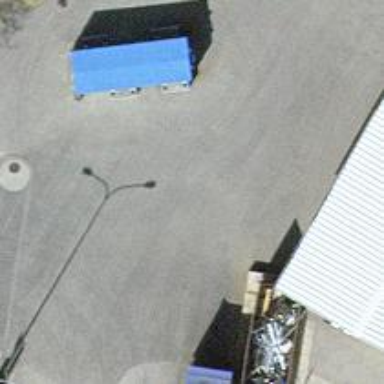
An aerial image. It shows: Recycling centre providing amenities for recycling.